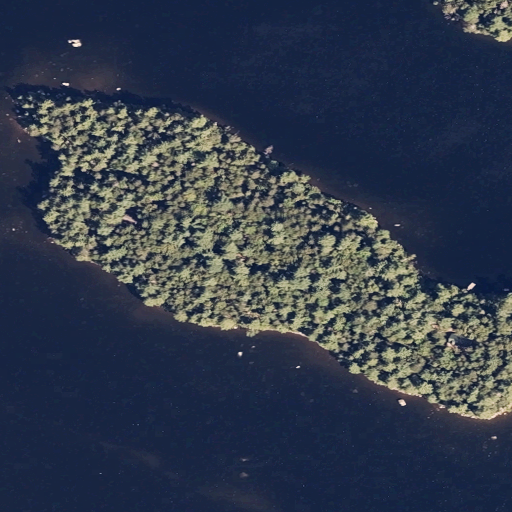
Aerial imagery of island in Maine named Narrows Island containing open water, evergreen forest, and herbaceous wetlands